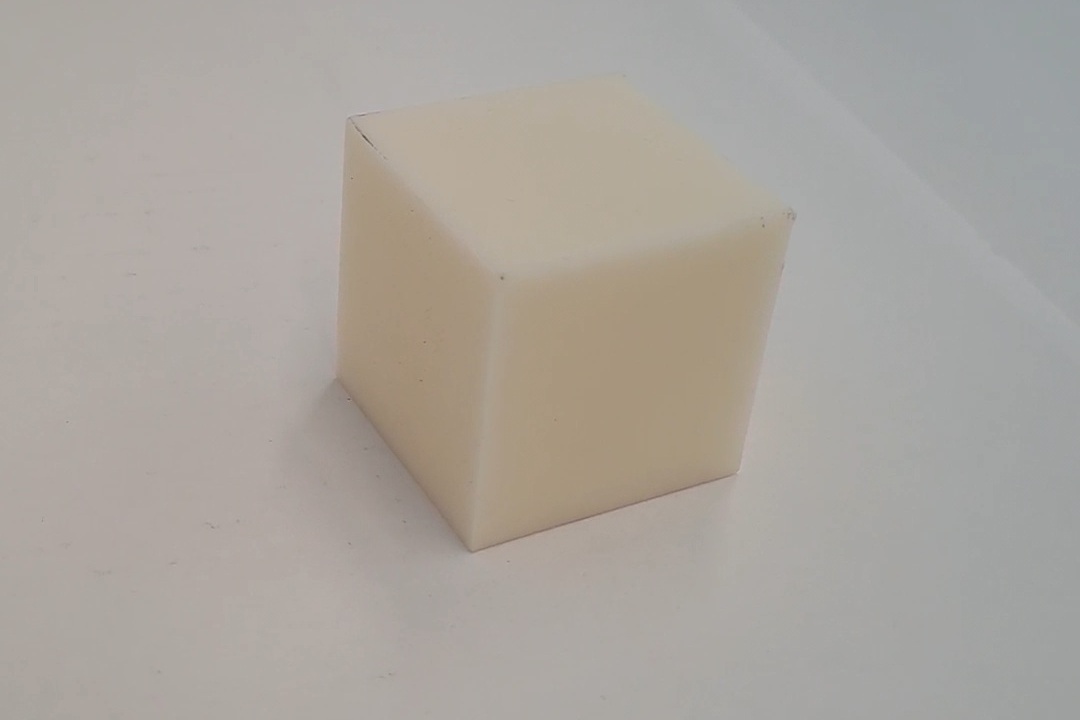
Label: Cuboid